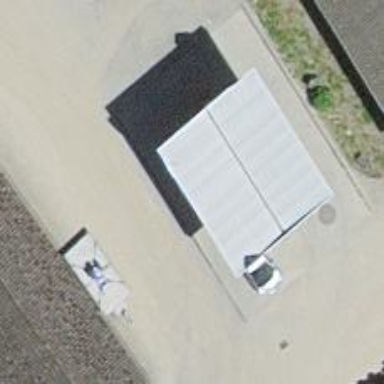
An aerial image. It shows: Fuel station.